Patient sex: M
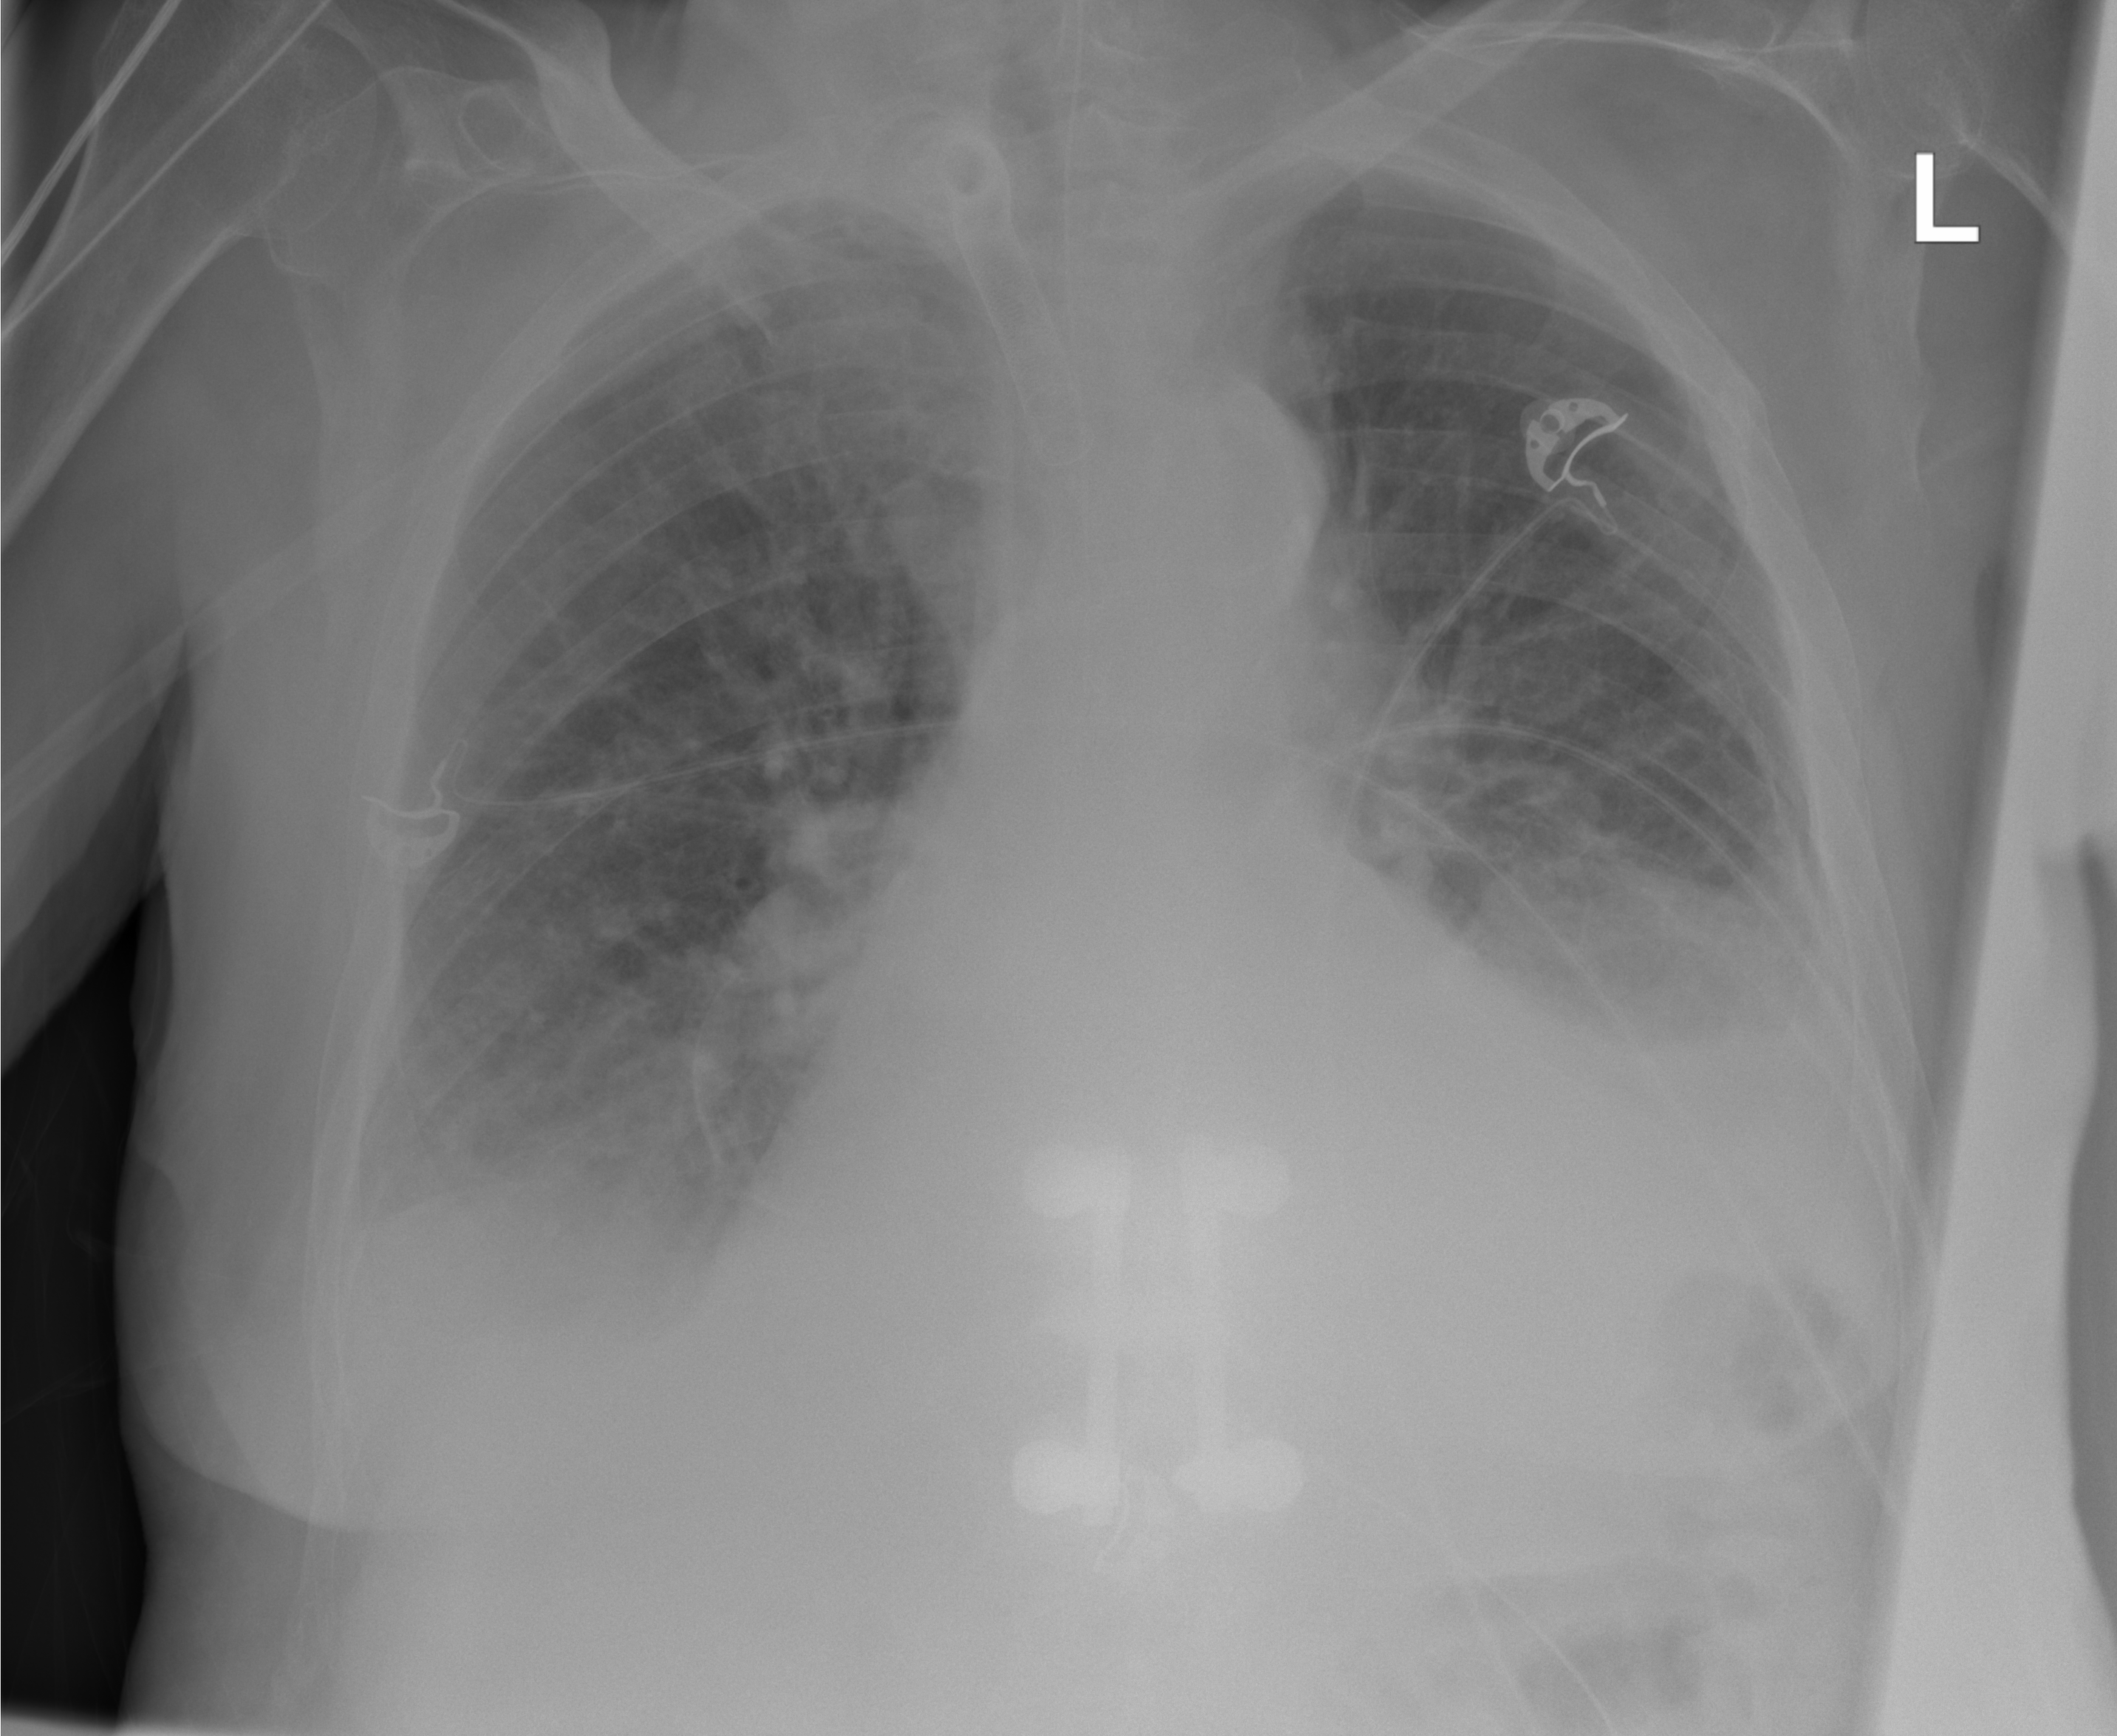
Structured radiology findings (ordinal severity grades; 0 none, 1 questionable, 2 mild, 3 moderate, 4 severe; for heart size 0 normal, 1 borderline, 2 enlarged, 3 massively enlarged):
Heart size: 2
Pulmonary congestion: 3
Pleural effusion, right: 2
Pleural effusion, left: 3
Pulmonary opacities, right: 1
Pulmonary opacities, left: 1
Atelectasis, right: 2
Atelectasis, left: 3